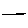
Label: line